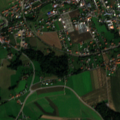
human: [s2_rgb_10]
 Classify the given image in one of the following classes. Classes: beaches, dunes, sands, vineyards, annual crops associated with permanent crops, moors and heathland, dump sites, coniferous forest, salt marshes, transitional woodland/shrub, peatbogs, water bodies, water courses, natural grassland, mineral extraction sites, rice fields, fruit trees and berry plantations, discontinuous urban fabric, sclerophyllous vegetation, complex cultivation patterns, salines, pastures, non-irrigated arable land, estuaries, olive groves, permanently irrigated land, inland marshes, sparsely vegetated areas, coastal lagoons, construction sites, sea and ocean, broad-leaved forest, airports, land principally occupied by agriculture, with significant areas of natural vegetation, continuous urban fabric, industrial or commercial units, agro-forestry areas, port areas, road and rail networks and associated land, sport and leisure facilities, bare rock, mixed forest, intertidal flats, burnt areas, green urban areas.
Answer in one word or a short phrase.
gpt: discontinuous urban fabric, industrial or commercial units, non-irrigated arable land, pastures, land principally occupied by agriculture, with significant areas of natural vegetation